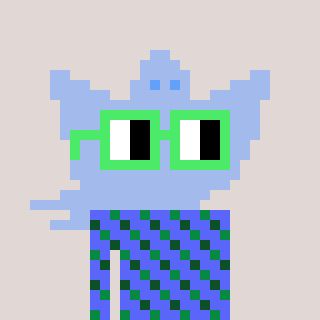
a pixel art character with square light green glasses, a ghost-B-shaped head and a purple-colored body on a warm background